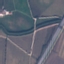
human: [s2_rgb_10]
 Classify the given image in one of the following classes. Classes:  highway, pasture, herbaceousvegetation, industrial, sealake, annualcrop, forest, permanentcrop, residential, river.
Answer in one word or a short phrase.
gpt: Highway